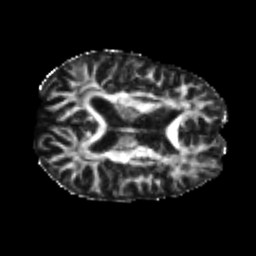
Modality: FA
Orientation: axial
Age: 20
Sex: male
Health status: healthy
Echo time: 0.074 s